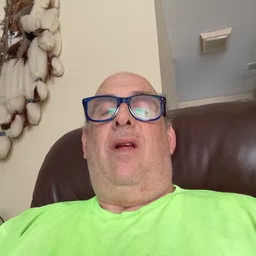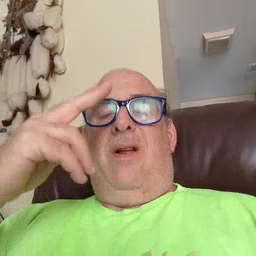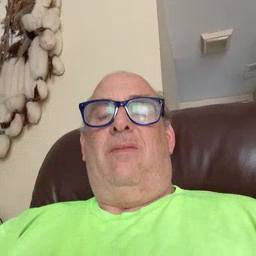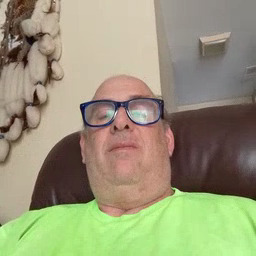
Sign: high